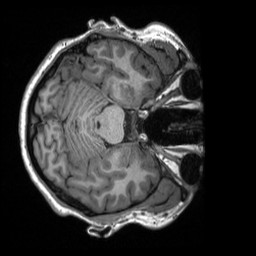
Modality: T1w
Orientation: axial
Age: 23
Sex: female
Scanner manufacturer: siemens
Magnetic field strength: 3 T
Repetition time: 2.3 s
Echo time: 0.00298 s